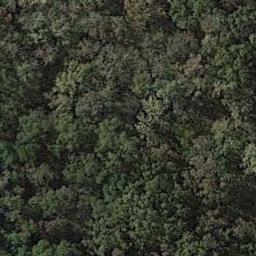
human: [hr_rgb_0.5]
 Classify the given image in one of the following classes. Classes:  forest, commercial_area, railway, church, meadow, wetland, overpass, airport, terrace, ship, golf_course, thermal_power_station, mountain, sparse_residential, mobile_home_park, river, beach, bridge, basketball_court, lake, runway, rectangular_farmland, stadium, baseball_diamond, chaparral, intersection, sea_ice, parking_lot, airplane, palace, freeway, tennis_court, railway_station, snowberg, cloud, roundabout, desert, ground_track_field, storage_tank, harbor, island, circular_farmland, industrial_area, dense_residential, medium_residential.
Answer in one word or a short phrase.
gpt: forest